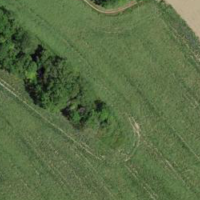
EUNIS habitat code: 52
Species observed at this site:
Prunus spinosa